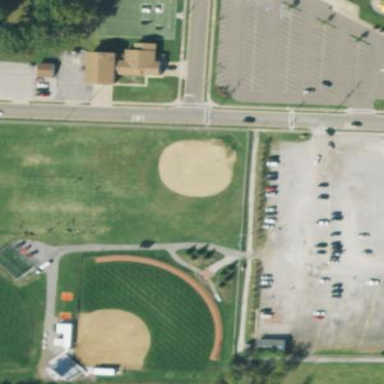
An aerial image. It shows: Baseball pitch for leisure land.